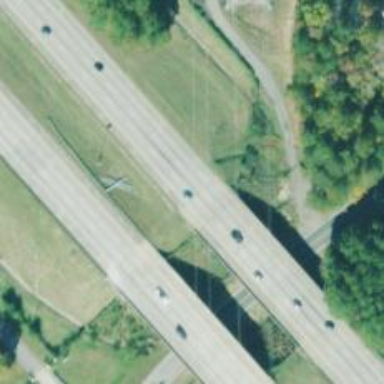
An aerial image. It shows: Motorway bridge.